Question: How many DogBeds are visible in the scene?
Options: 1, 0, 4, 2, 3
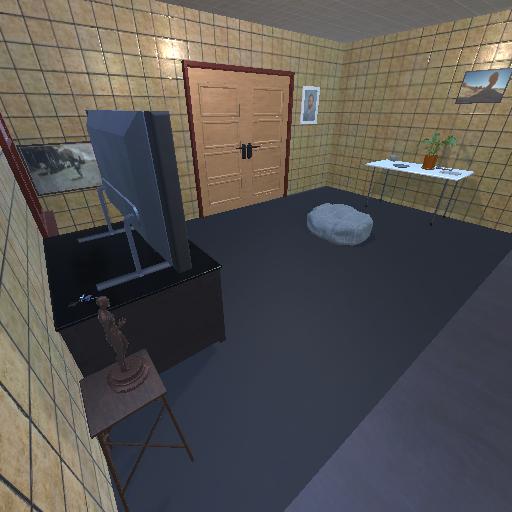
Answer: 1